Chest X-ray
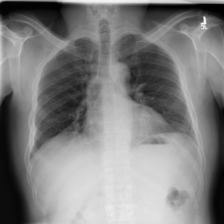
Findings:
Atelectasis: negative
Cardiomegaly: negative
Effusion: negative
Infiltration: negative
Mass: negative
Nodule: negative
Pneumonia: negative
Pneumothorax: negative
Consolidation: negative
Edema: negative
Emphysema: negative
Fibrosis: negative
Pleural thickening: negative
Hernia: negative